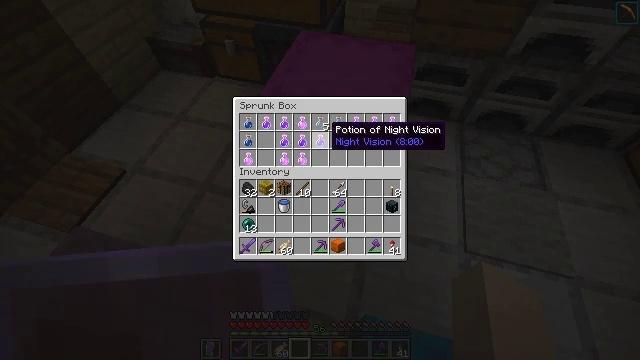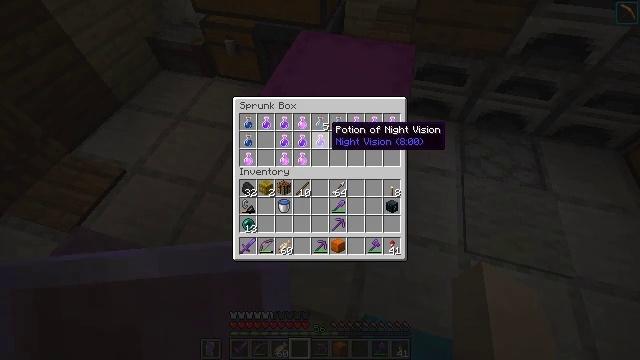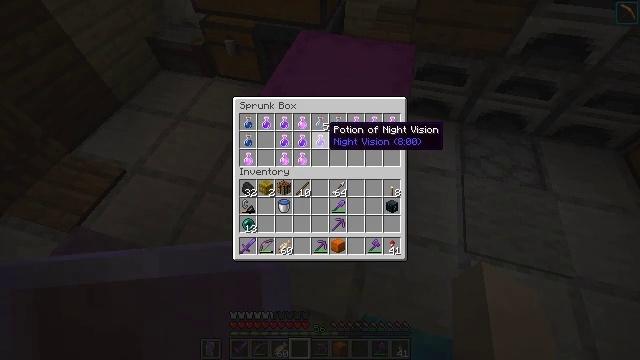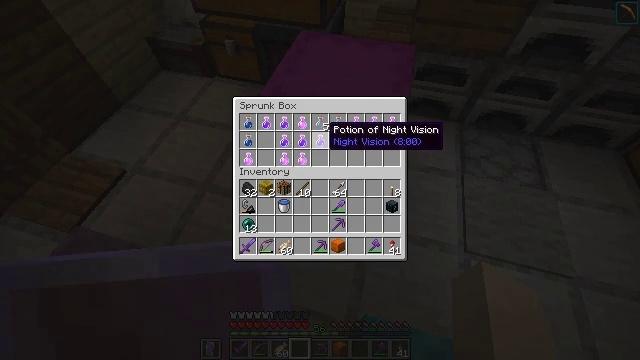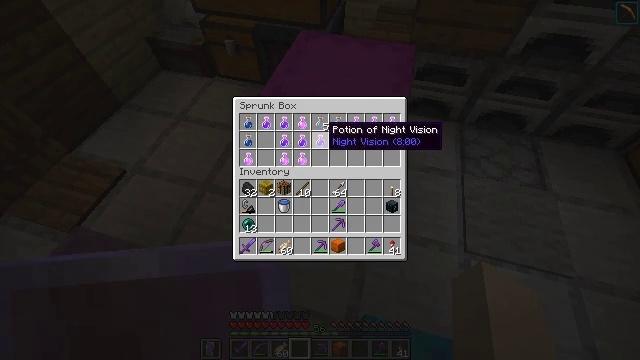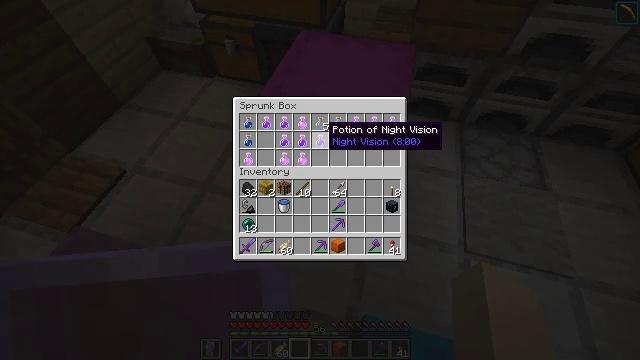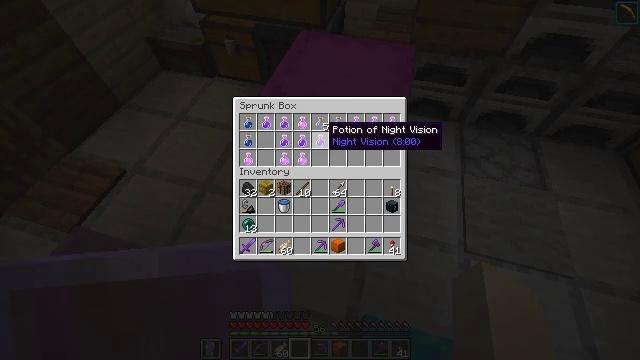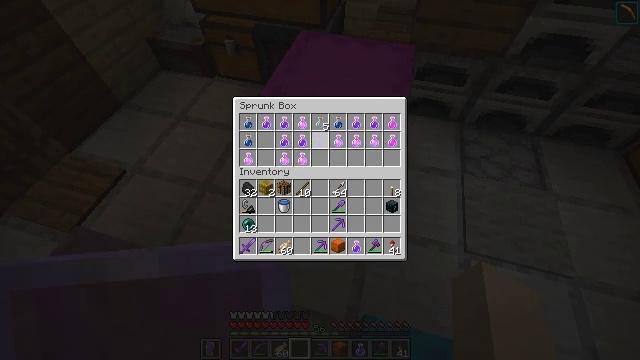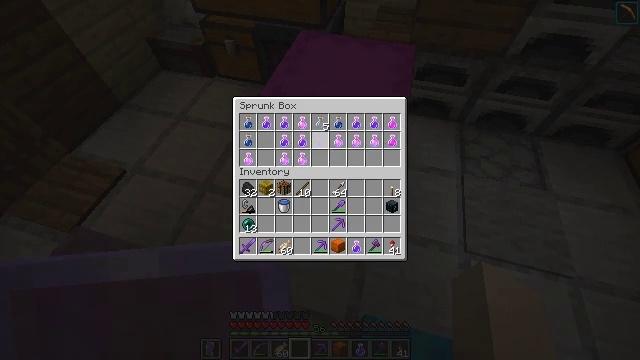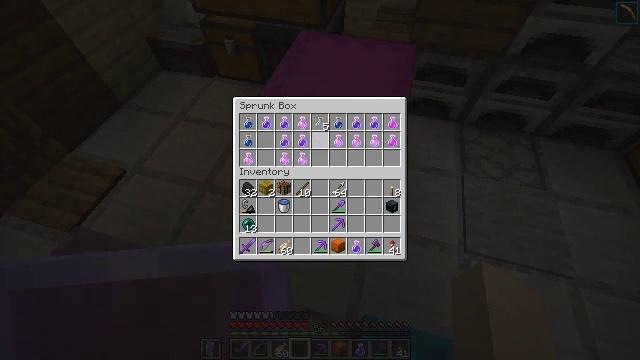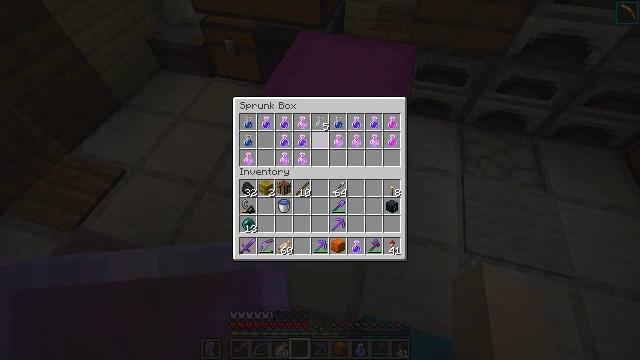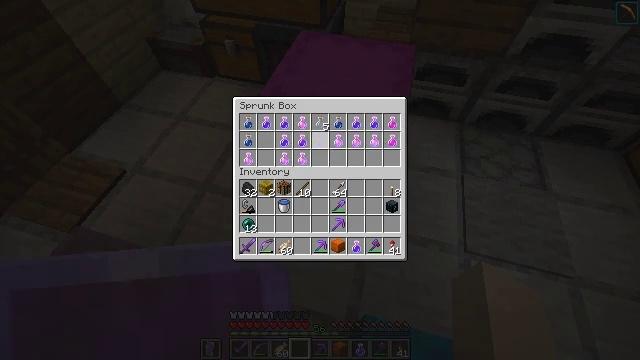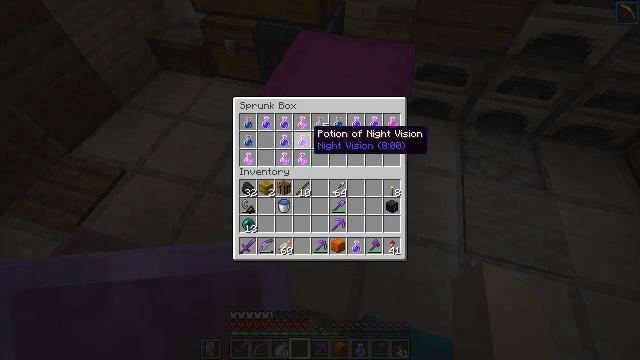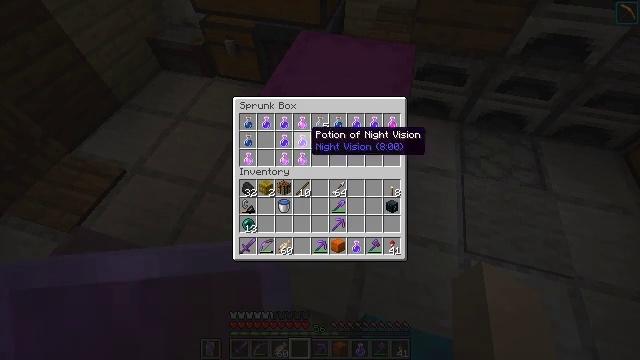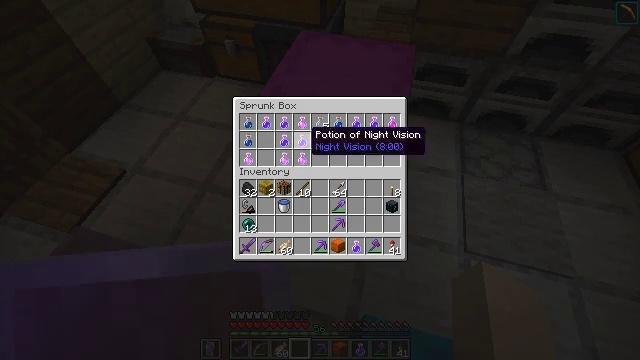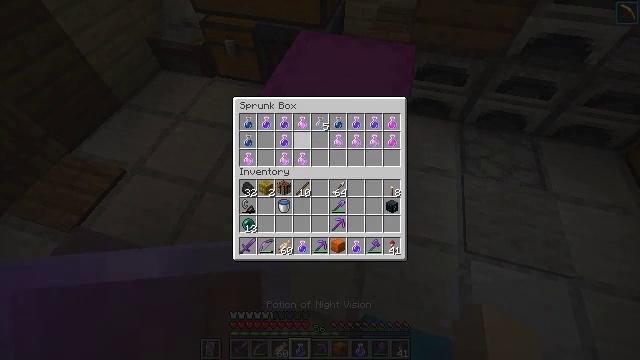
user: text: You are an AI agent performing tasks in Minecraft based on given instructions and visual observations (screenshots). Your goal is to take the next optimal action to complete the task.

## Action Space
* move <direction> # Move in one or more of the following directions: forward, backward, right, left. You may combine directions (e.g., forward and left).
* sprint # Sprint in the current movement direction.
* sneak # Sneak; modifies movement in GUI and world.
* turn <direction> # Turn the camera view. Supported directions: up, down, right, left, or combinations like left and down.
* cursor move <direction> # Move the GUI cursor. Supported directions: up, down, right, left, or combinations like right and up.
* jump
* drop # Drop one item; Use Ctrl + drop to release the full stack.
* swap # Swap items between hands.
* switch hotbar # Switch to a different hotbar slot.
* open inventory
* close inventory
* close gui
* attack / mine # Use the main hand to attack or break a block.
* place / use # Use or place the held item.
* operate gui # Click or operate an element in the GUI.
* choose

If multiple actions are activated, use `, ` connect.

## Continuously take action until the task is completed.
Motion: motion action
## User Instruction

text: Break the magenta shulker box to pick it up.
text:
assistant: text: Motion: no_op
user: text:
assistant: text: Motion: no_op
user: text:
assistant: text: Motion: sneak
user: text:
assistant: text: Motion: sneak
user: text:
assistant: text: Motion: sneak
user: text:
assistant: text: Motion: sneak
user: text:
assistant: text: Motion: sneak, attack / mine
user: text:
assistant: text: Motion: sneak, attack / mine
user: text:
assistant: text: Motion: sneak, attack / mine
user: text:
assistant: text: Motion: sneak
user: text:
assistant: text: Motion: sneak
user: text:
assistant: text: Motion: sneak
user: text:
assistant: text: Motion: sneak
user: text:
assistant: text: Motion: sneak
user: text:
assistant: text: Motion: sneak, attack / mine
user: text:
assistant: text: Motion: sneak, attack / mine
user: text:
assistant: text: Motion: sneak, attack / mine
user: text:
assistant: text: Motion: sneak
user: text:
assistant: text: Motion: sneak
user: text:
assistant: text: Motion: sneak
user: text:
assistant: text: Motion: sneak
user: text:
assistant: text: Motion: sneak
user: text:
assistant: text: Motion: sneak
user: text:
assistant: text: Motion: sneak
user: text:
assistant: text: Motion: sneak
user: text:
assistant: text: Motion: sneak
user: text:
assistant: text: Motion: sneak
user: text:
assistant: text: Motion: no_op
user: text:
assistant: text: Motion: no_op
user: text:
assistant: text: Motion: no_op